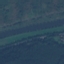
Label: River